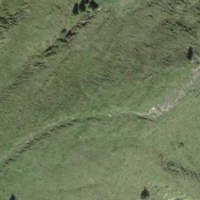
EUNIS habitat code: 26
Species observed at this site:
Orchis mascula
Helix pomatia